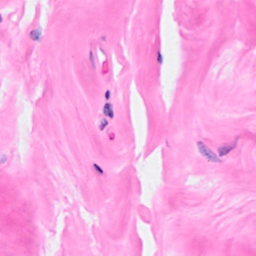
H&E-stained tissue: Breast